Question: I want to provide a file upload to Google App Engine with the "GWT Upload" (<URL>. During the upload I get an error. As 'UploadAction' servlet I use the build in: 'gwtupload.server.gae.AppEngineUploadAction'
The servlet is configured in the web.xml in the following way:
'''
<context-param>
<!-- max size of the upload request -->
<param-name>maxSize</param-name>
<param-value><PHONE></param-value>
</context-param>
<context-param>
<!-- Useful in development mode to slow down the uploads in fast networks.
Put the number of milliseconds to sleep in each block received in the server.
false or 0, means don't use slow uploads -->
<param-name>slowUploads</param-name>
<param-value>200</param-value>
</context-param>
<servlet>
<servlet-name>uploadServlet</servlet-name>
<!-- This is the default servlet, it puts files in session -->
<servlet-class>gwtupload.server.gae.AppEngineUploadAction</servlet-class>
</servlet>
<servlet-mapping>
<servlet-name>uploadServlet</servlet-name>
<url-pattern>*.gupld</url-pattern>
</servlet-mapping>
'''
During upload the progress bar progresses some percentages and then shows the following error:

But there are no more details in the logs.
The error message shows the class 'gwtupload.server.gae.MemCacheFileItemFactory$CacheableFileItem' with the method 'setHeader()'. That's strange because I can't find the method in that class. What's happening here?
This is basically all the custom code i use. On the server side i use the build in 'gwtupload.server.gae.AppEngineUploadAction' servlet.
'''
package com.uploadtest.client;
import gwtupload.client.IUploadStatus.Status;
import gwtupload.client.IUploader;
import gwtupload.client.IUploader.UploadedInfo;
import gwtupload.client.MultiUploader;
import gwtupload.client.PreloadedImage;
import gwtupload.client.PreloadedImage.OnLoadPreloadedImageHandler;
import com.google.gwt.core.client.EntryPoint;
import com.google.gwt.user.client.ui.FlowPanel;
import com.google.gwt.user.client.ui.RootPanel;
/**
* Entry point classes define <code>onModuleLoad()</code>.
*/
public class GWTUploadTest2 implements EntryPoint {
// A panel where the thumbnails of uploaded images will be shown
private FlowPanel panelImages = new FlowPanel();
public void onModuleLoad() {
// Attach the image viewer to the document
RootPanel.get("thumbnails").add(panelImages);
// Create a new uploader panel and attach it to the document
MultiUploader defaultUploader = new MultiUploader();
RootPanel.get("default").add(defaultUploader);
// Add a finish handler which will load the image once the upload finishes
defaultUploader.addOnFinishUploadHandler(onFinishUploaderHandler);
}
// Load the image in the document and in the case of success attach it to the viewer
private IUploader.OnFinishUploaderHandler onFinishUploaderHandler = new IUploader.OnFinishUploaderHandler() {
public void onFinish(IUploader uploader) {
if (uploader.getStatus() == Status.SUCCESS) {
new PreloadedImage(uploader.fileUrl(), showImage);
// The server sends useful information to the client by default
UploadedInfo info = uploader.getServerInfo();
System.out.println("File name " + info.name);
System.out.println("File content-type " + info.ctype);
System.out.println("File size " + info.size);
// You can send any customized message and parse it
System.out.println("Server message " + info.message);
}
}
};
// Attach an image to the pictures viewer
private OnLoadPreloadedImageHandler showImage = new OnLoadPreloadedImageHandler() {
public void onLoad(PreloadedImage image) {
image.setWidth("75px");
panelImages.add(image);
}
};
}
'''
In addition to that i added the following jars to my clath path:
- - - - -
Also zipped my whole sample project and uploaded it here:
<URL>
Like Manolo pointed out: I was using "commons-fileupload-1.3.jar" instead of "commons-fileupload-1.2.1.jar". Changing the jar fixed my problem!
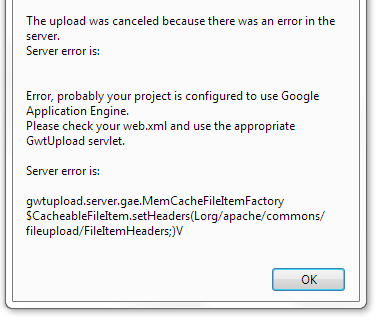
Answer: The problem is in the version of the commons-fileupload you are using, change it to the version 1.2.1, which is the one pointed in the <URL>.
It should work with 1.2.2 as well, but to use 1.3 requires new methods (setHeaders) which are not in the UploadListeners provided with gwtupload.
You should change in your project the target java (JDK compliance) to 1.6, since it is the last one supported in GWT to avoid problems, although it runs in 1.7.